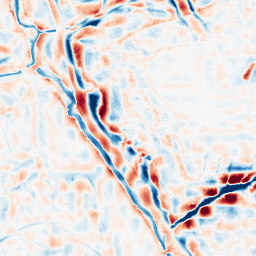
Category: wavelet
Decomposition family: wavelet_dwt
Decomposition parameters: wavelet: sym4
level: 4
Upsampling method: bicubic
Upsampling parameters: scale: 8
Upsampling scale: 8